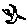
Label: bird